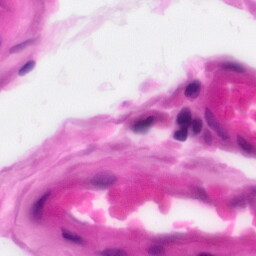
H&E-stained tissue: Pancreatic